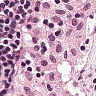
Metastatic tissue present: no